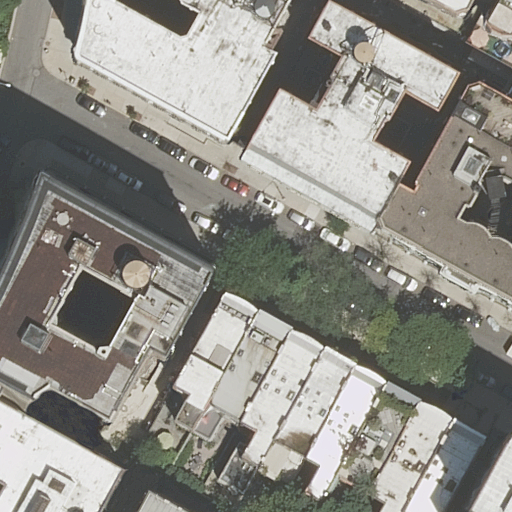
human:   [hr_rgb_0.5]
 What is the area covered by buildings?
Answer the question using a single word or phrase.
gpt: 6079m2

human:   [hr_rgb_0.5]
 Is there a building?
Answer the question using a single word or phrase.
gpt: yes

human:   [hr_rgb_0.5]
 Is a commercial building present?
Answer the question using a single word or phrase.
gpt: no

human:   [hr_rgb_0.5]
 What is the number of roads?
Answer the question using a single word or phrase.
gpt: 2

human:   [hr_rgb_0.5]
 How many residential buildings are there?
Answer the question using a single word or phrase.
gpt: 17

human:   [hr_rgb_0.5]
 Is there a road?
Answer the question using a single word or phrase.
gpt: yes

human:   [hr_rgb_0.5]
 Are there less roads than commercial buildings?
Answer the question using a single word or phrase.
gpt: no

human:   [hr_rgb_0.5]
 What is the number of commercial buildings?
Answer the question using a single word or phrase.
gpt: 0

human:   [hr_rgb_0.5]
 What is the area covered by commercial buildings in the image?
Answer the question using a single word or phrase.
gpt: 0m2

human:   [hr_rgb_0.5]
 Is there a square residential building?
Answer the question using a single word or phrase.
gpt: no

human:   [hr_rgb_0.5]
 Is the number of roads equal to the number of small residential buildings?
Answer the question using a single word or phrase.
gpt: no

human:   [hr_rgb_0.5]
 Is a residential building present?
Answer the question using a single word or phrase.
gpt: yes

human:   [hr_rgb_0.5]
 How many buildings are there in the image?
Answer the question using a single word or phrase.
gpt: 17

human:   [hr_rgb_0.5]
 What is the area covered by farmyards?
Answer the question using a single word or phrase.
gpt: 0m2

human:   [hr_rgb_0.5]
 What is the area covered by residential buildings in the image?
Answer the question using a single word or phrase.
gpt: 6079m2

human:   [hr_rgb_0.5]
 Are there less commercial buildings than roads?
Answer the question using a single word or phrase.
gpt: yes

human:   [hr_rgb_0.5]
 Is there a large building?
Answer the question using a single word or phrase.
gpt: yes

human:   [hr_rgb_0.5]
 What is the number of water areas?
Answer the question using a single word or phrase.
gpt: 0

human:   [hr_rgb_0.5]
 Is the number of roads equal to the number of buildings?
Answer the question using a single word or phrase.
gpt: no

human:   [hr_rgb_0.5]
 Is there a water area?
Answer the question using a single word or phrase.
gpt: no

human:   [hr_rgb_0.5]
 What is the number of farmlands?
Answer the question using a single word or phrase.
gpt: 0

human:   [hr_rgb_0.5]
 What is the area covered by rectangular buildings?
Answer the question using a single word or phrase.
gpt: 899m2

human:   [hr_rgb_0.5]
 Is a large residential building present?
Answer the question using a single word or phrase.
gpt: yes

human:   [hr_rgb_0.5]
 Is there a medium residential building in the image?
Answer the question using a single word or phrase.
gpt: yes

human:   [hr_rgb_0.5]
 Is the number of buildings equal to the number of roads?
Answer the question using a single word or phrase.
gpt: no

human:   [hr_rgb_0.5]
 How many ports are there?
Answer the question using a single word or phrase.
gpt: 0

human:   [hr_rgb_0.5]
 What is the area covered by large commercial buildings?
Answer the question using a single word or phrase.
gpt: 0m2

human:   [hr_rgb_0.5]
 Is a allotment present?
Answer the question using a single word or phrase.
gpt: no

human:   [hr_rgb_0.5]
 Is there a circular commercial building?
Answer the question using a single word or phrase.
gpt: no

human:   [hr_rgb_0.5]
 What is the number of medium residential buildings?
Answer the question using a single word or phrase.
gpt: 8

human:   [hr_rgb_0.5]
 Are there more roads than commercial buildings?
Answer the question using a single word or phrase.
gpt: yes

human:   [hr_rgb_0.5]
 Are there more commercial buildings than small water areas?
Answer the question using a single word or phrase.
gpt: no

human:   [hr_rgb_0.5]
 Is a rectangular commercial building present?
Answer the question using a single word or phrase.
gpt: no

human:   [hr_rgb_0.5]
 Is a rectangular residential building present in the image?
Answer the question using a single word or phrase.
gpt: yes

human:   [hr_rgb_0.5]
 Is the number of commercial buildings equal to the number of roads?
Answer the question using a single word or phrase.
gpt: no

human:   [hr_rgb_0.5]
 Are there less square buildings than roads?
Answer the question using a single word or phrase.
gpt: yes

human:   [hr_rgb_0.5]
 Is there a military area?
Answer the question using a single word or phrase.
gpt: no

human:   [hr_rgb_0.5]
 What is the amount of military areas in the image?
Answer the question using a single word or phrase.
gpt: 0

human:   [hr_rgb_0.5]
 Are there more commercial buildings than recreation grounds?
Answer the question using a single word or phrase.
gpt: no

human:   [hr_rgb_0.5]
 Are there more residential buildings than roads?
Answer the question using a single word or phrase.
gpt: yes

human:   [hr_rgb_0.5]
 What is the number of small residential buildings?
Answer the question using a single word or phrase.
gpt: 3

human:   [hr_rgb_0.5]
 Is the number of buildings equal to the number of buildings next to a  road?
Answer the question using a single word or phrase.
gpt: yes

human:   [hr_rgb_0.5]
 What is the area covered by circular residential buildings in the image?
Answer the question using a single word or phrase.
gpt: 0m2

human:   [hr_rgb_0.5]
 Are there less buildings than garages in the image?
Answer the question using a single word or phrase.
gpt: no

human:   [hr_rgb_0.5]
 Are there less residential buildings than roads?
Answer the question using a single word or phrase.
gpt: no

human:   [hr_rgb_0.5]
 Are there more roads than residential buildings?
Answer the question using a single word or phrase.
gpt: no

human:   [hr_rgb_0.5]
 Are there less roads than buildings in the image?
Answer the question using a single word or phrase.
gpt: yes

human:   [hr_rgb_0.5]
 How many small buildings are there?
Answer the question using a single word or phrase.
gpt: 3

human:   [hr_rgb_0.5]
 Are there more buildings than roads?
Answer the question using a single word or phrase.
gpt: yes

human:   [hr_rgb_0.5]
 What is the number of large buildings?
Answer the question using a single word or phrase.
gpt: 6

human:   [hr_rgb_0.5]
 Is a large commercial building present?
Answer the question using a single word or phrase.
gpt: no

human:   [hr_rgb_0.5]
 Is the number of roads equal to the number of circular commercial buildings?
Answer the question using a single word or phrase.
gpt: no

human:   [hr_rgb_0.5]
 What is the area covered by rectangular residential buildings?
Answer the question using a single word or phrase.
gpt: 899m2

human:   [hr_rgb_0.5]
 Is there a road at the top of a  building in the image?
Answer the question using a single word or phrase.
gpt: yes

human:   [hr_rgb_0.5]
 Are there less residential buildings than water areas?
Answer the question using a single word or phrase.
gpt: no

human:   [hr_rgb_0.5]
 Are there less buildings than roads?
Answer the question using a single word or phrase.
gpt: no

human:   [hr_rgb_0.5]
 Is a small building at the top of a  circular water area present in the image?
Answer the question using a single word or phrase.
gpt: no

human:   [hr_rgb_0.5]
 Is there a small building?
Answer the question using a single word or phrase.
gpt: yes

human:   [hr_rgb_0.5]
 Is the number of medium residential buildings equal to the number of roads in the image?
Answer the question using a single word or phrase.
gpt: no

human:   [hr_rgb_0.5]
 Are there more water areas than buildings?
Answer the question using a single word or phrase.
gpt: no

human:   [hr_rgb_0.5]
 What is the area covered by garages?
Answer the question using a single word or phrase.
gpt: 0m2

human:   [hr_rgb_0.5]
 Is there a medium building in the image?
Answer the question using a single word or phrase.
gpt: yes

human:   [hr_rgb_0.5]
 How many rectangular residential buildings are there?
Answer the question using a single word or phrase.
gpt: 8

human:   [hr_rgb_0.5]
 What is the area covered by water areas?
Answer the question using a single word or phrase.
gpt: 0m2